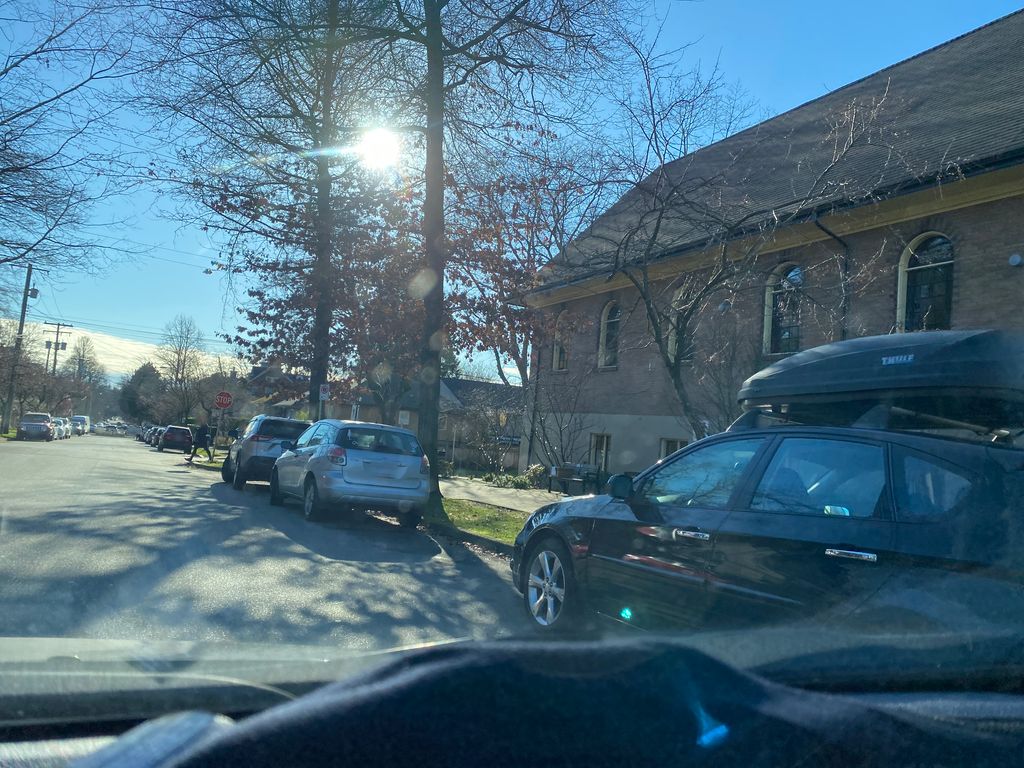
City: vancouver